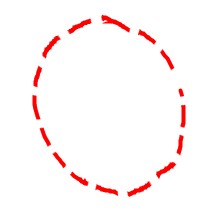
Shape: circle